Interaction volume radius: 10 \u00c5
Interaction volume height: 15 \u00c5
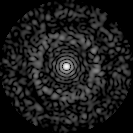
Disorder parameter: 0.8327